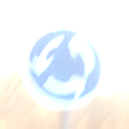
Verkehrszeichen: Kreisverkehr
Umgebung: Outdoor, Nature
Tageszeit: SunriseSunset
Wetter: PartlyCloudy
Licht: Natural
Jahreszeit: NotSpecified
Kontrast: MediumContrast